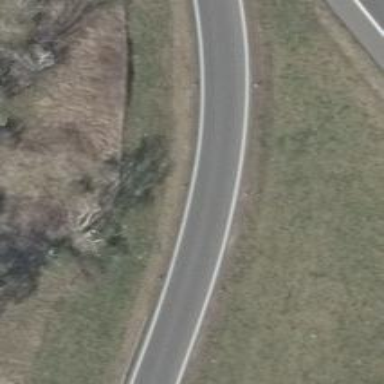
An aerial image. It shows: Asphalt motorway link.